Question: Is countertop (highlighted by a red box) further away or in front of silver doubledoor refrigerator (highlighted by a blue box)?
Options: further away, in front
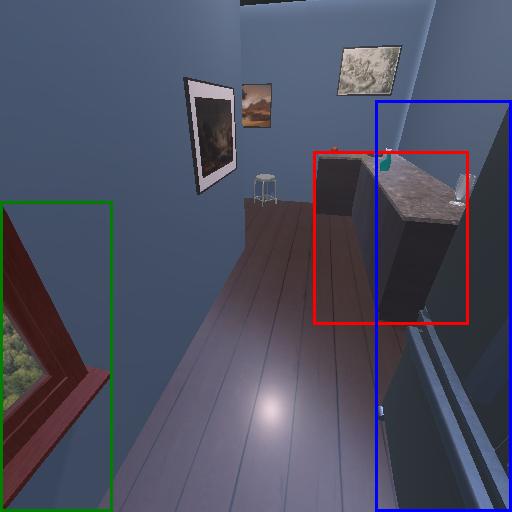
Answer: further away